Interaction volume radius: 5 \u00c5
Interaction volume height: 35 \u00c5
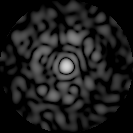
Disorder parameter: 0.8438